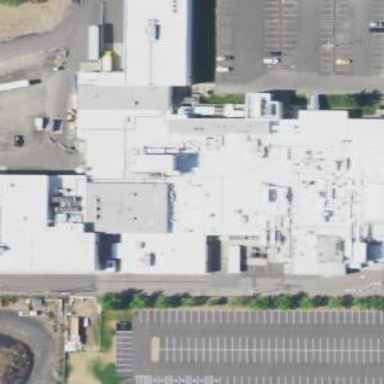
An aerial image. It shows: Commercial building.